Field crop: maize
Growth stage: 2
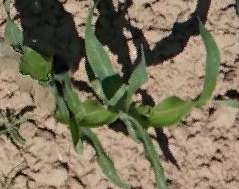
Species: maize